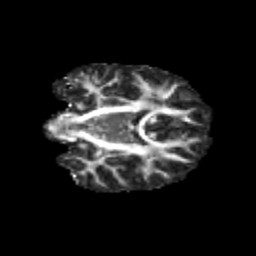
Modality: FA
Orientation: coronal
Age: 13
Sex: male
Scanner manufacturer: siemens
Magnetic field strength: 3 T
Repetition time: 3.8 s
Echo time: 0.07 s